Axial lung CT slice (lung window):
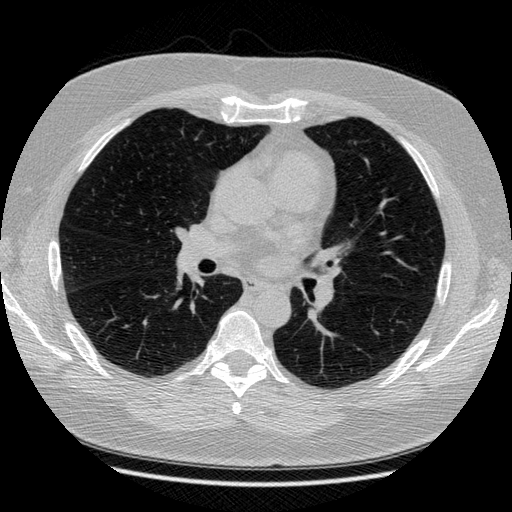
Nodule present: no